Interaction volume radius: 5 \u00c5
Interaction volume height: 25 \u00c5
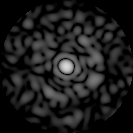
Disorder parameter: 0.8006